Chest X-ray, PA view. Patient: 59 years old, sex F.
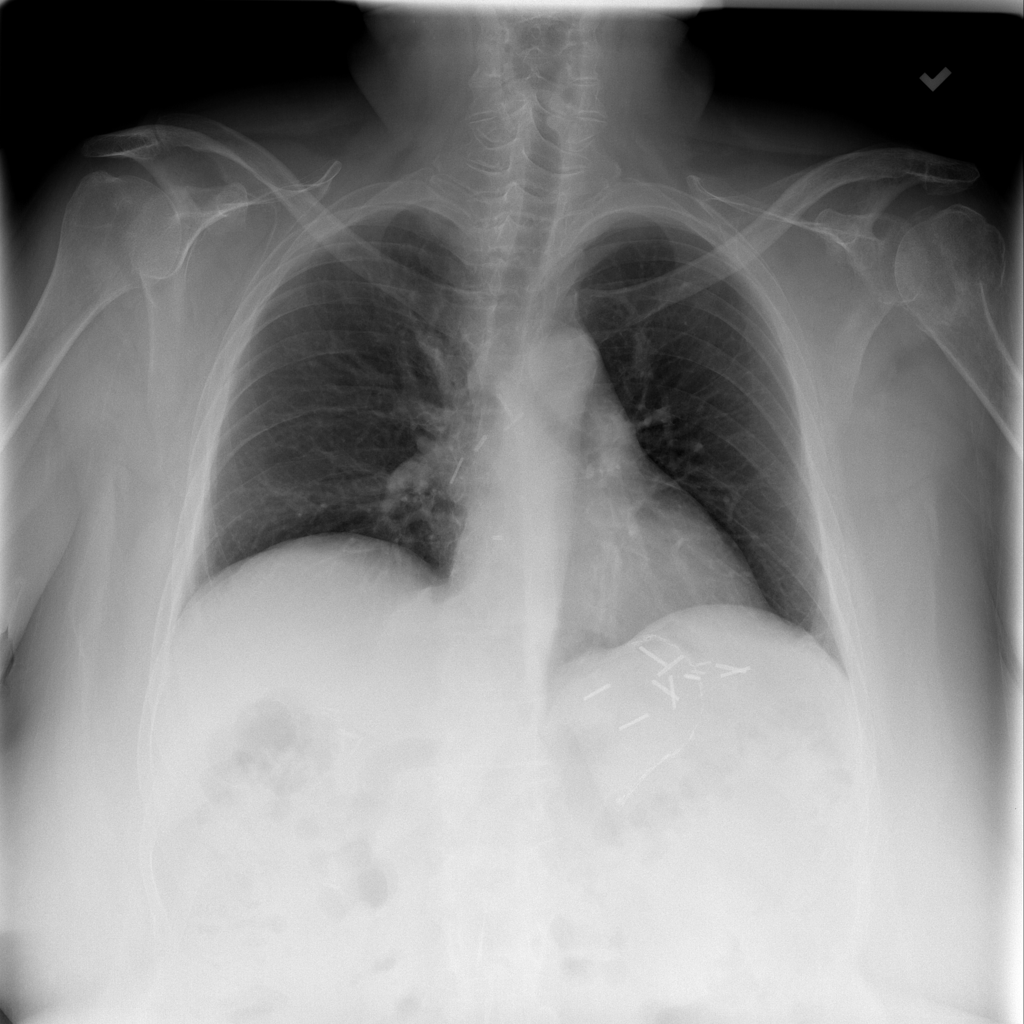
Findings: No Finding